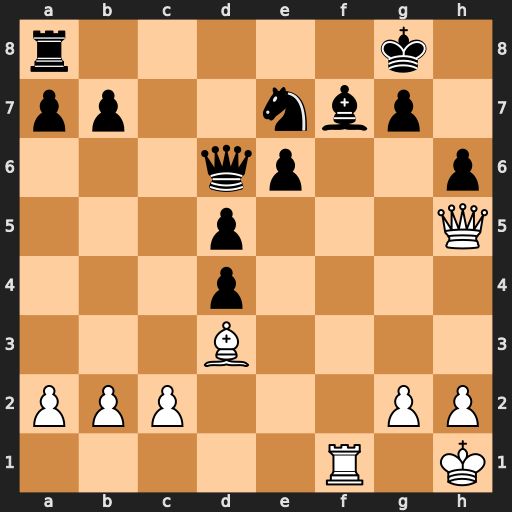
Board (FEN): r5k1/pp2nbp1/3qp2p/3p3Q/3p4/3B4/PPP3PP/5R1K
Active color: w
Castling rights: -
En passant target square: -
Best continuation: Qxf7+ Kh8 Rf6 Ng8 Rxe6 Qxe6 Qxe6